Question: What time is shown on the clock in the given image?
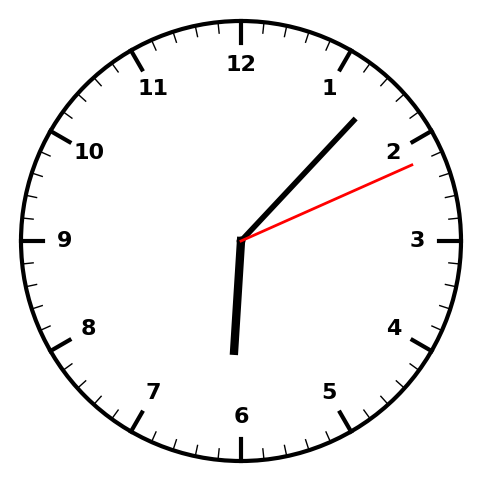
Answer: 06:07:11